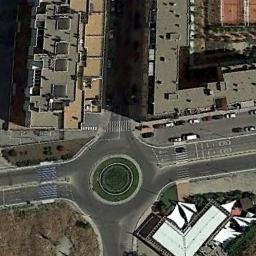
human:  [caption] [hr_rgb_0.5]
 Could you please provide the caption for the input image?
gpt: The roundabout is on the bare land next to buildings .

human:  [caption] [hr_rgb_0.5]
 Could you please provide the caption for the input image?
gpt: There are many moving and waiting vehicles at the roundabout, And there are some buildings and some trees and a few lawns around the roundabout .

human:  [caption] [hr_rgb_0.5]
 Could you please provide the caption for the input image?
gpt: Several buildings are next to the roundabout .

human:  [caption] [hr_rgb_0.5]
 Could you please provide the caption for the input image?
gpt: The roundabout with four exits and entrances is in the commercial area and a lawn is in the middle of the roundabout .

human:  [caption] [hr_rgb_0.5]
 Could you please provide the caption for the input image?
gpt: There are some buildings near the roundabout .